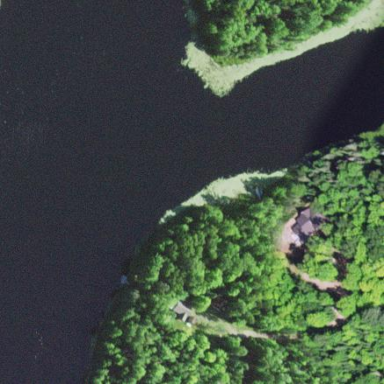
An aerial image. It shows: Serene lake surrounded by nature.